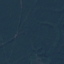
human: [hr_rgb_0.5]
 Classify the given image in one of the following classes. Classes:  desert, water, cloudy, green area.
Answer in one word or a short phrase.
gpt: green area